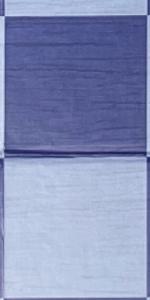
Label: Empty